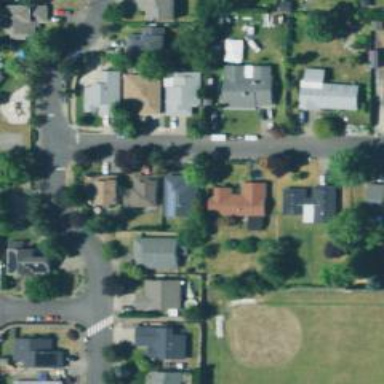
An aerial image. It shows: Residential road with sidewalk on the left.